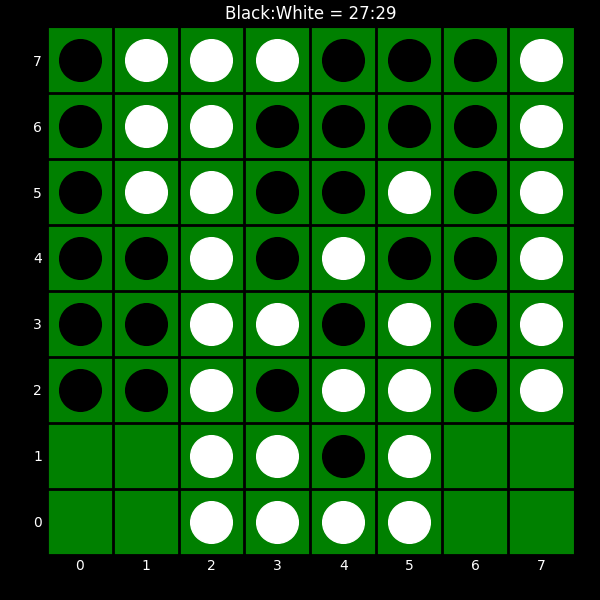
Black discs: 27
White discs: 29